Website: bh-photo
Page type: order-tracking
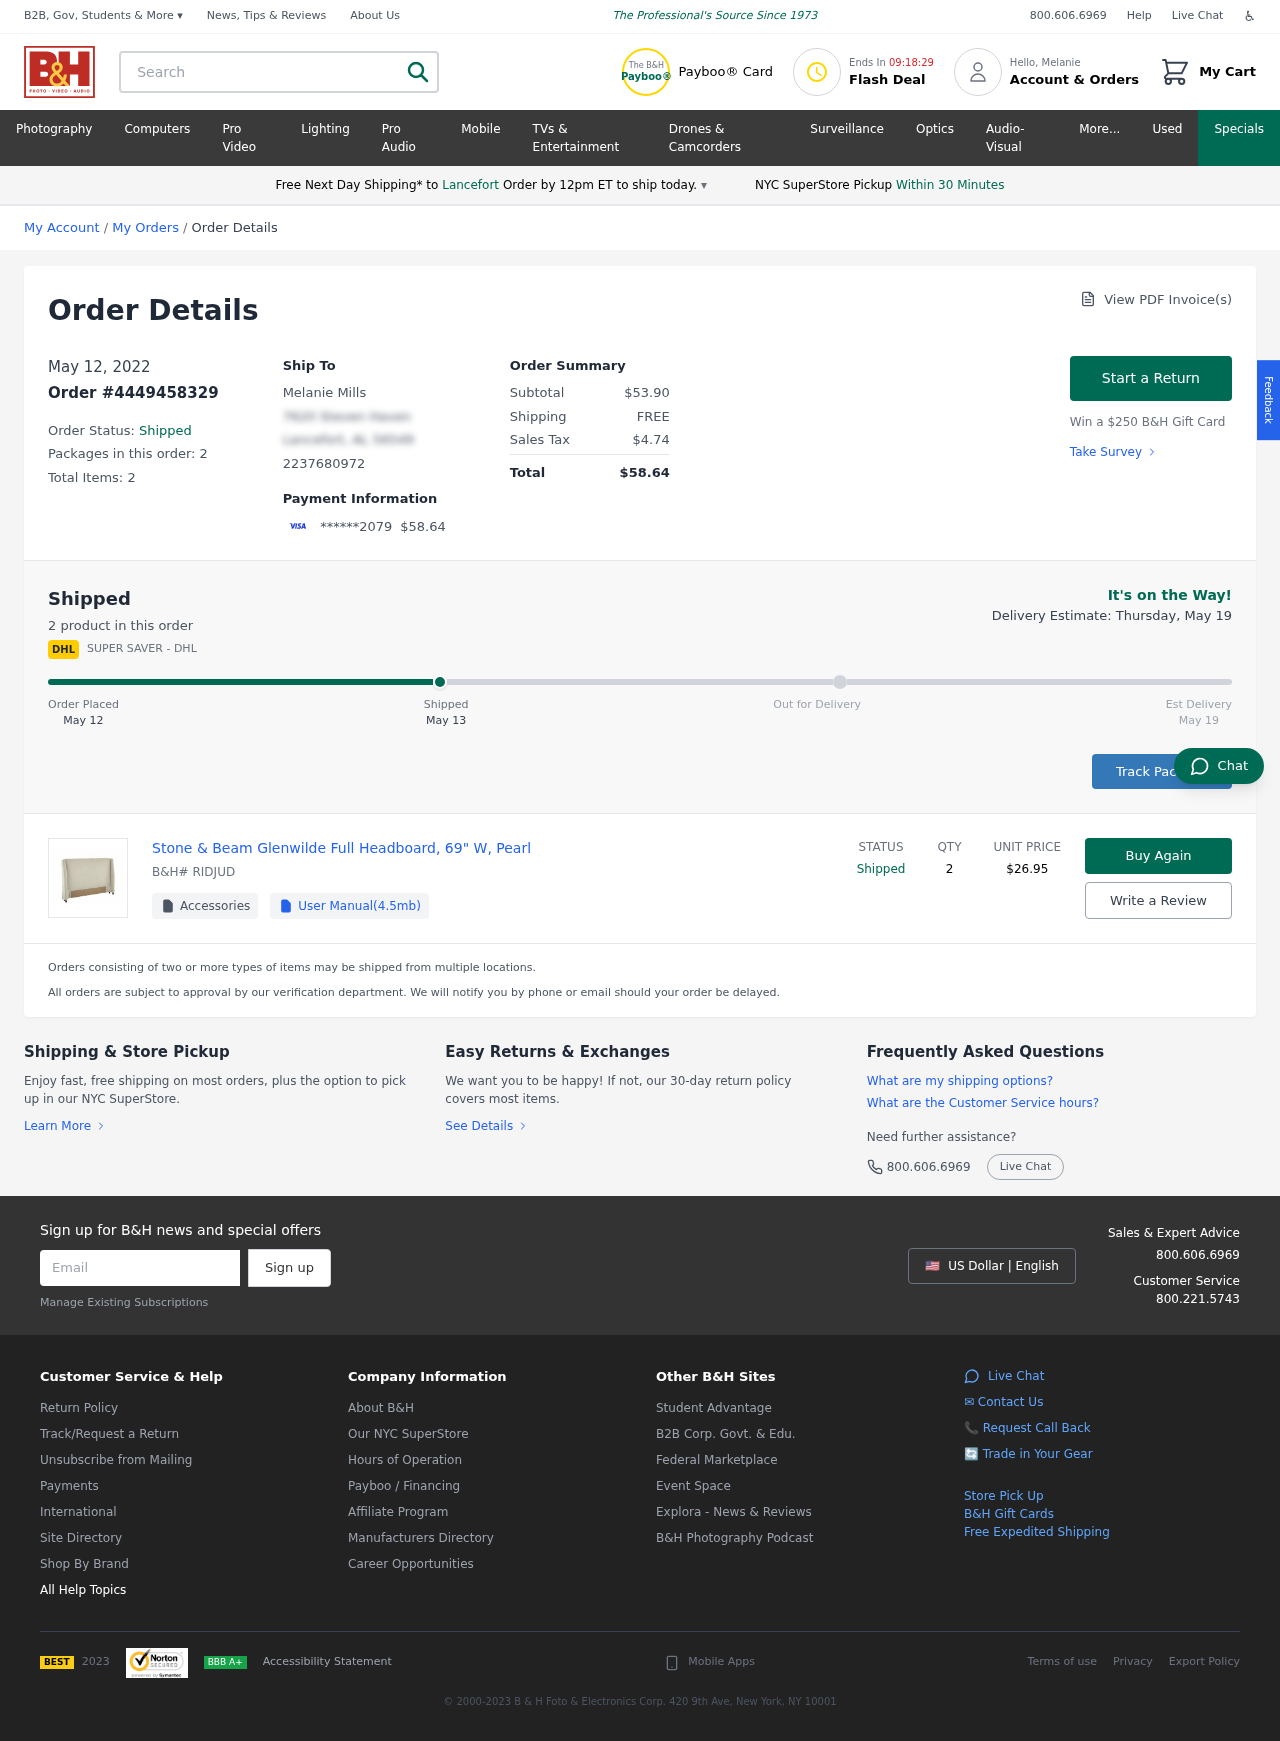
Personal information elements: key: PII_CARD_LAST4
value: ******2079
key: PII_CITY
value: Lancefort
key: PII_EMAIL
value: melanie.mills@gmail.com
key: PII_FIRSTNAME
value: Melanie
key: PII_FULLNAME
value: Melanie Mills
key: PII_PHONE
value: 2237680972
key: PII_STREET
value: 7620 Steven Haven
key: PII_CITY_STATE_ZIP
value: Lancefort, AL 56549
Product elements: key: PRODUCT1_NAME
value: Stone & Beam Glenwilde Full Headboard, 69" W, Pearl
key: PRODUCT1_PRICE
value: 26.95
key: PRODUCT1_QUANTITY
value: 2
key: PRODUCT1_SKU
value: RIDJUD
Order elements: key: ORDER_DATE
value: May 12
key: ORDER_DATE
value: May 12, 2022
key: ORDER_ID
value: Order #4449458329
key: ORDER_NUM_PACKAGES
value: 2
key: ORDER_NUM_ITEMS
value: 2
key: ORDER_NUM_ITEMS
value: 2 product
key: ORDER_TOTAL
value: $58.64
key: ORDER_SUBTOTAL
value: $53.90
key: ORDER_SHIPPING_COST
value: FREE
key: ORDER_TAX
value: $4.74
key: ORDER_DELIVERY_DATE
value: May 19
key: ORDER_DELIVERY_DATE
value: Delivery Estimate: Thursday, May 19
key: ORDER_SHIPPING_DATE
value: May 13
Search elements: key: HEADER_SEARCH
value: Search